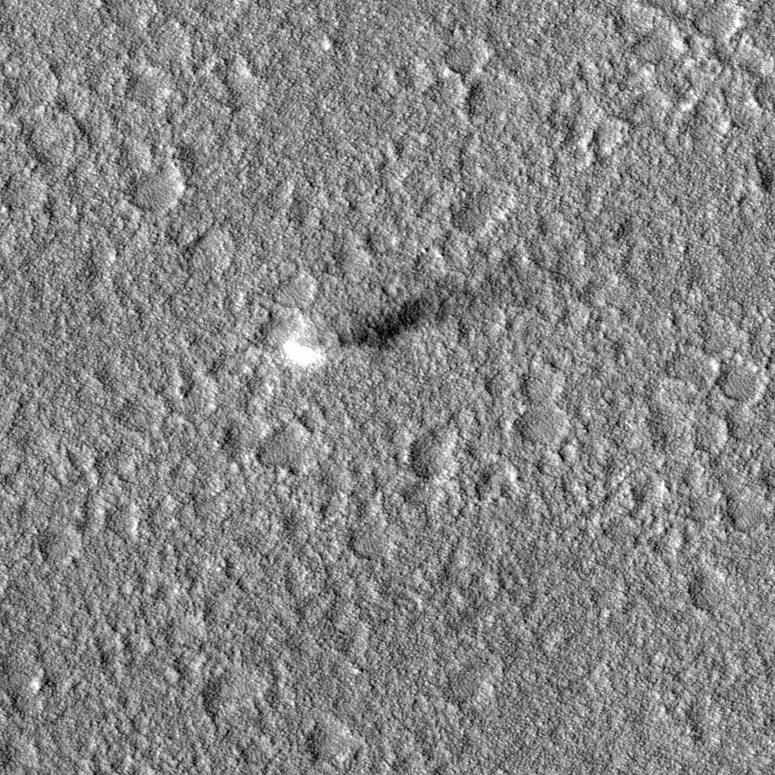
Label: dustdevil